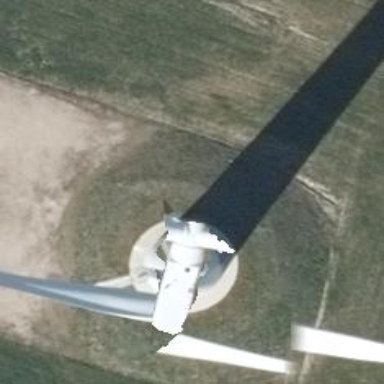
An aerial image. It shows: Wind generator using wind turbines of horizontal axis.